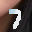
Label: 7